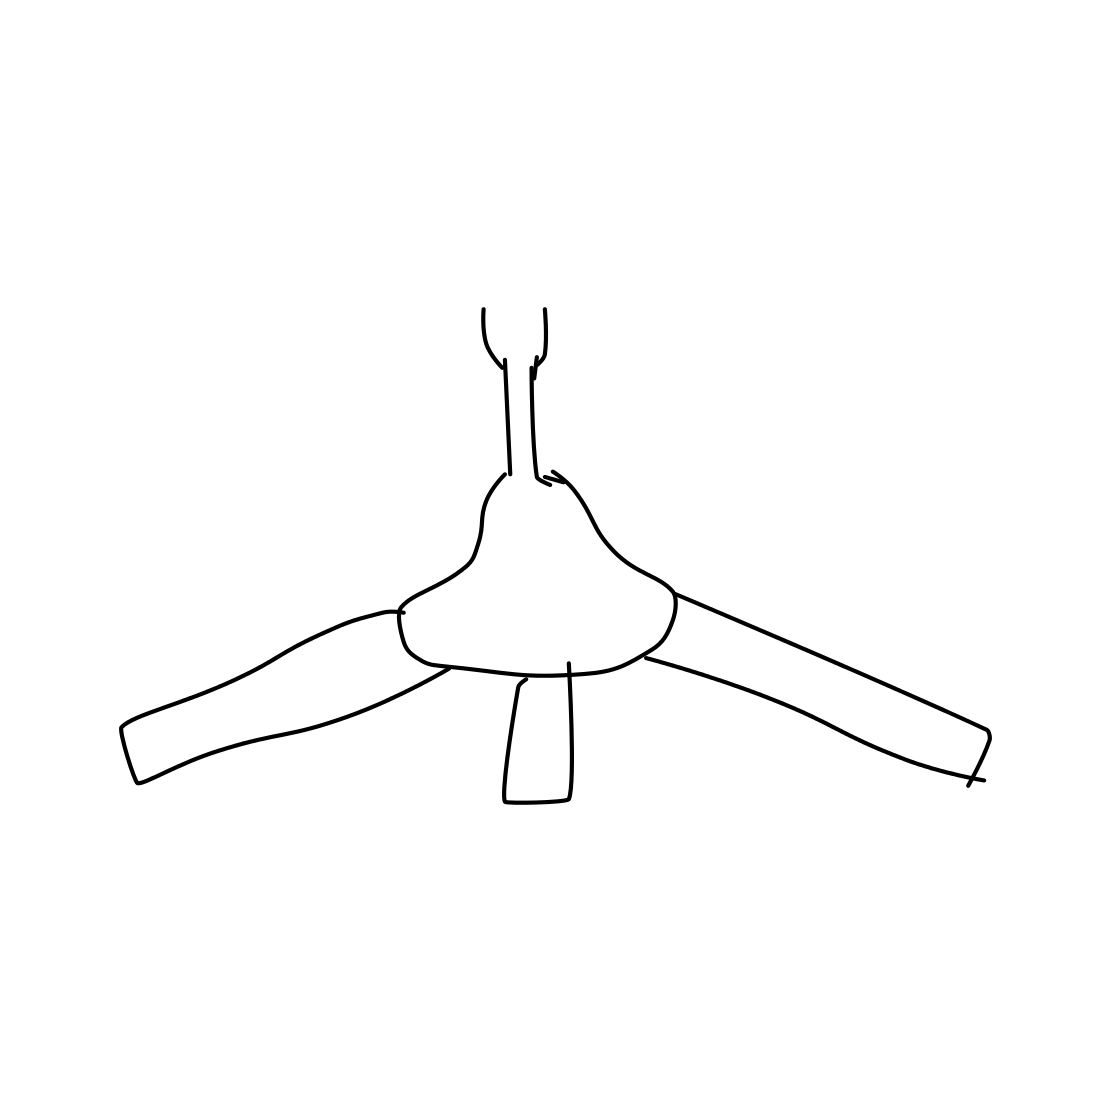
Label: fan